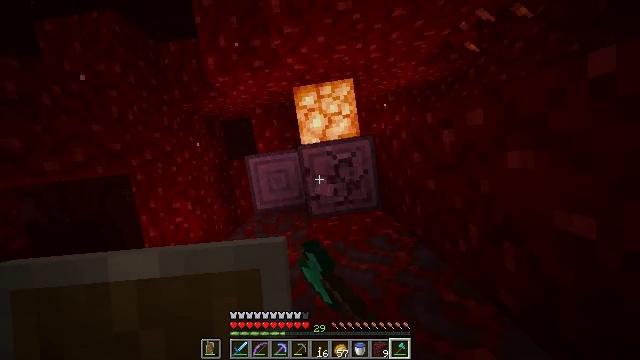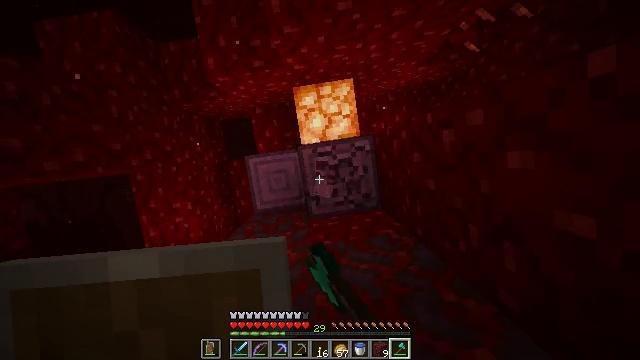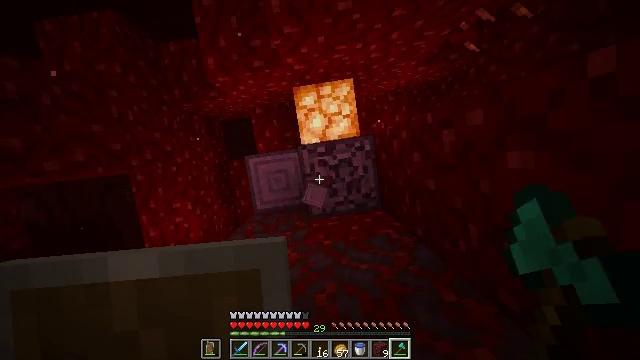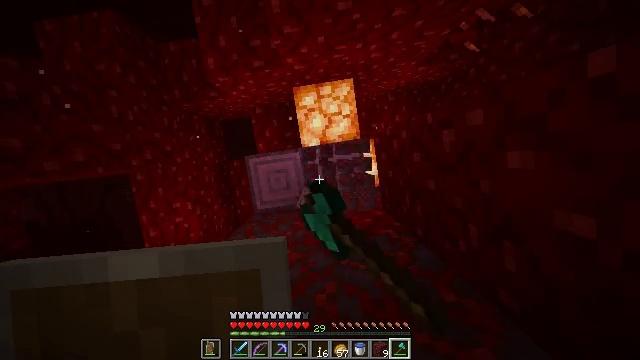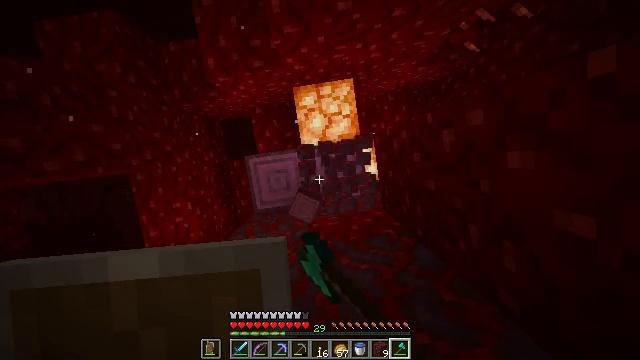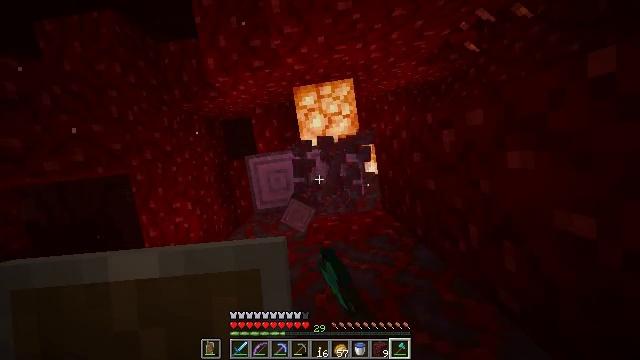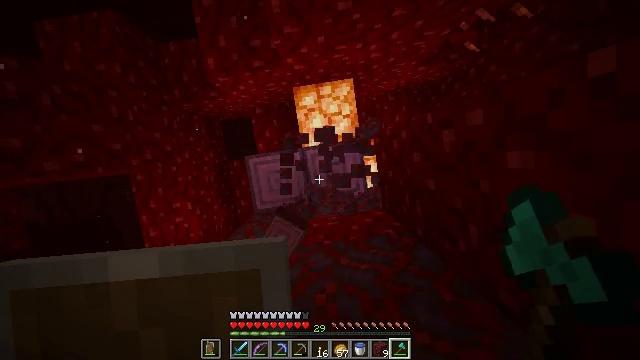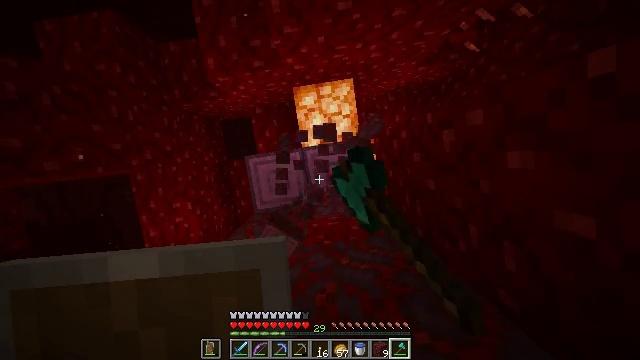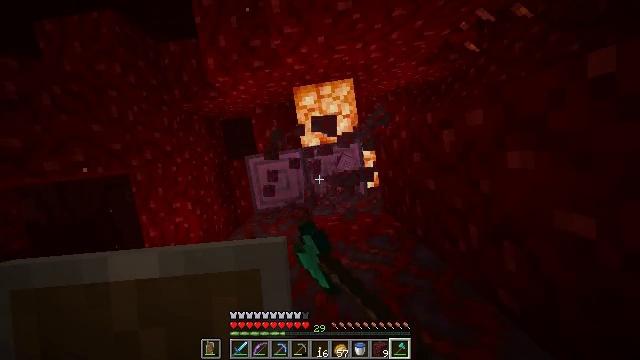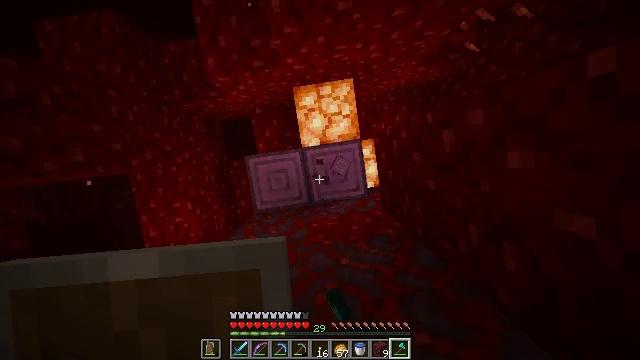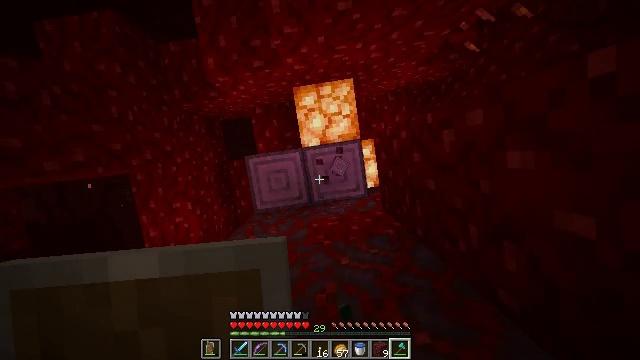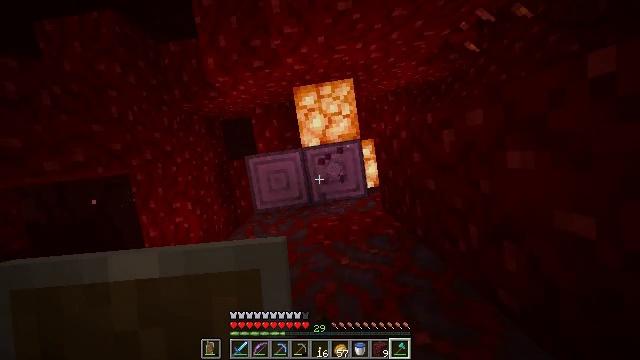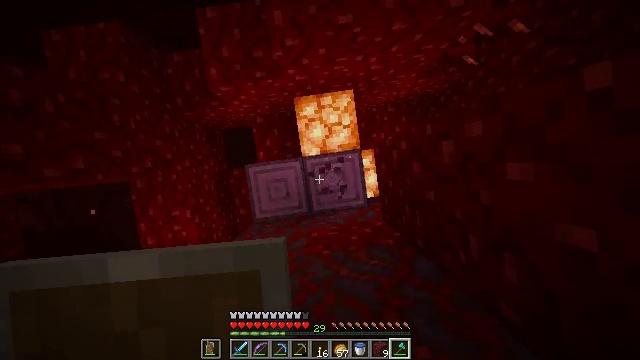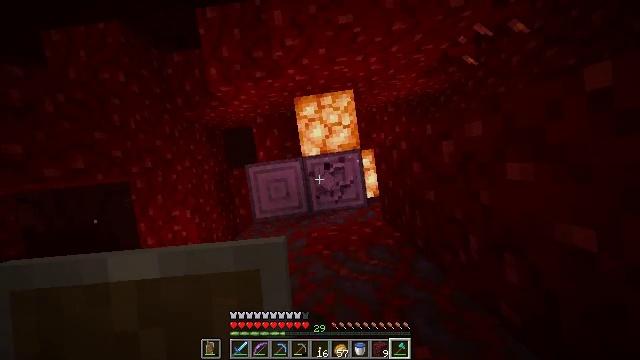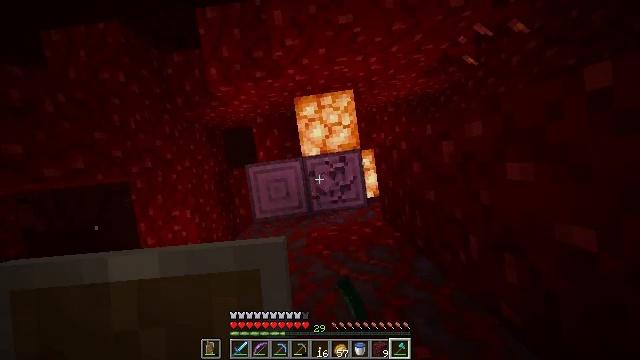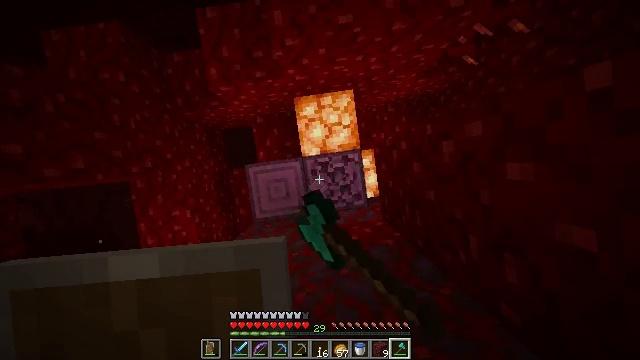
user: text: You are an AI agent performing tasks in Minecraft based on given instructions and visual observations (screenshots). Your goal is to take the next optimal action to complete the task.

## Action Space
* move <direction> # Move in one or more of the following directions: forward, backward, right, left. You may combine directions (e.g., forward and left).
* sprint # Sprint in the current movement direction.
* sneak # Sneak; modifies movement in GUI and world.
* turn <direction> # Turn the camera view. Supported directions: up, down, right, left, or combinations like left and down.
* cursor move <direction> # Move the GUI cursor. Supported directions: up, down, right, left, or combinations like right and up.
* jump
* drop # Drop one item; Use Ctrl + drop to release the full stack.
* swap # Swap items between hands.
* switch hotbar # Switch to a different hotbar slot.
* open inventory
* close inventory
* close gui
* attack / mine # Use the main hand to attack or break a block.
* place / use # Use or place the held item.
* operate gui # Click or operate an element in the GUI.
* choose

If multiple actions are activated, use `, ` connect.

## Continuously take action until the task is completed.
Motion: motion action
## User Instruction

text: Mine the crimson stem in the Nether.
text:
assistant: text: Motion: attack / mine
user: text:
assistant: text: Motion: attack / mine
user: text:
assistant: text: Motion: attack / mine
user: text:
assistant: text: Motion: attack / mine
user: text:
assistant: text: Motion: attack / mine
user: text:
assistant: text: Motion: attack / mine
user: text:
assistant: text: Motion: attack / mine
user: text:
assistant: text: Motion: attack / mine
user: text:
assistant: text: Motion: attack / mine
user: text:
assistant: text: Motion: attack / mine
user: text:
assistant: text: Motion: attack / mine
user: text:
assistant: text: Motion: turn up, attack / mine
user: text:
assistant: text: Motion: attack / mine
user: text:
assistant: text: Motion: attack / mine
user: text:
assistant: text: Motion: attack / mine
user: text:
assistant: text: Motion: attack / mine
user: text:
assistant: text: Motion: attack / mine
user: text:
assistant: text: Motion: attack / mine
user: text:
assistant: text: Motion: attack / mine
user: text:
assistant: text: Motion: attack / mine
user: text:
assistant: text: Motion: attack / mine
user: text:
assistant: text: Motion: attack / mine
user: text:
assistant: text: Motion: turn left and down, attack / mine
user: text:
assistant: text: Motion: turn left and down, attack / mine
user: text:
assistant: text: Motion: turn left and down, attack / mine
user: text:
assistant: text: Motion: turn left, attack / mine
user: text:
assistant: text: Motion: attack / mine
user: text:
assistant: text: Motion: turn left, attack / mine
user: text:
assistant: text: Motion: attack / mine
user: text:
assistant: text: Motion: attack / mine